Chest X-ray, AP view. Patient: 40 years old, sex F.
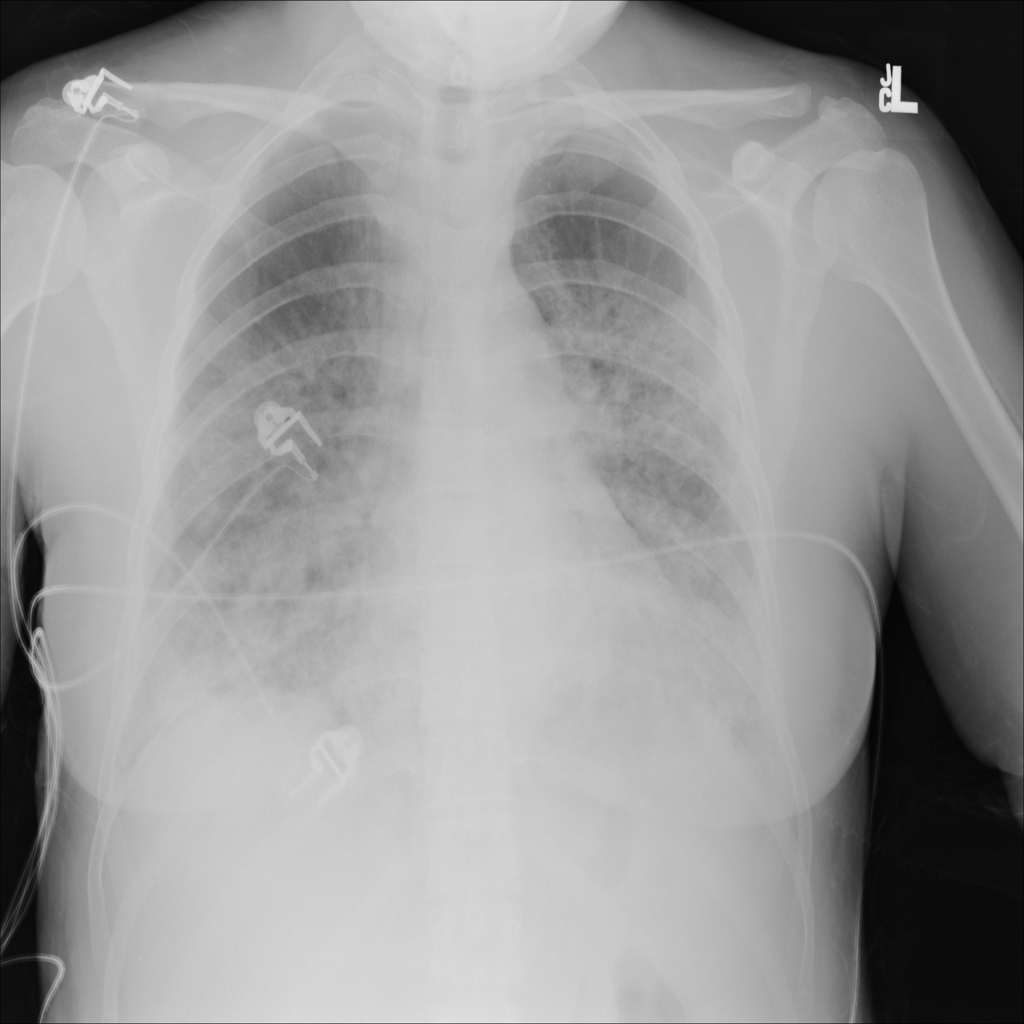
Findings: Infiltration